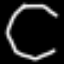
Label: octagon